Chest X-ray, AP view. Patient: 68 years old, sex M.
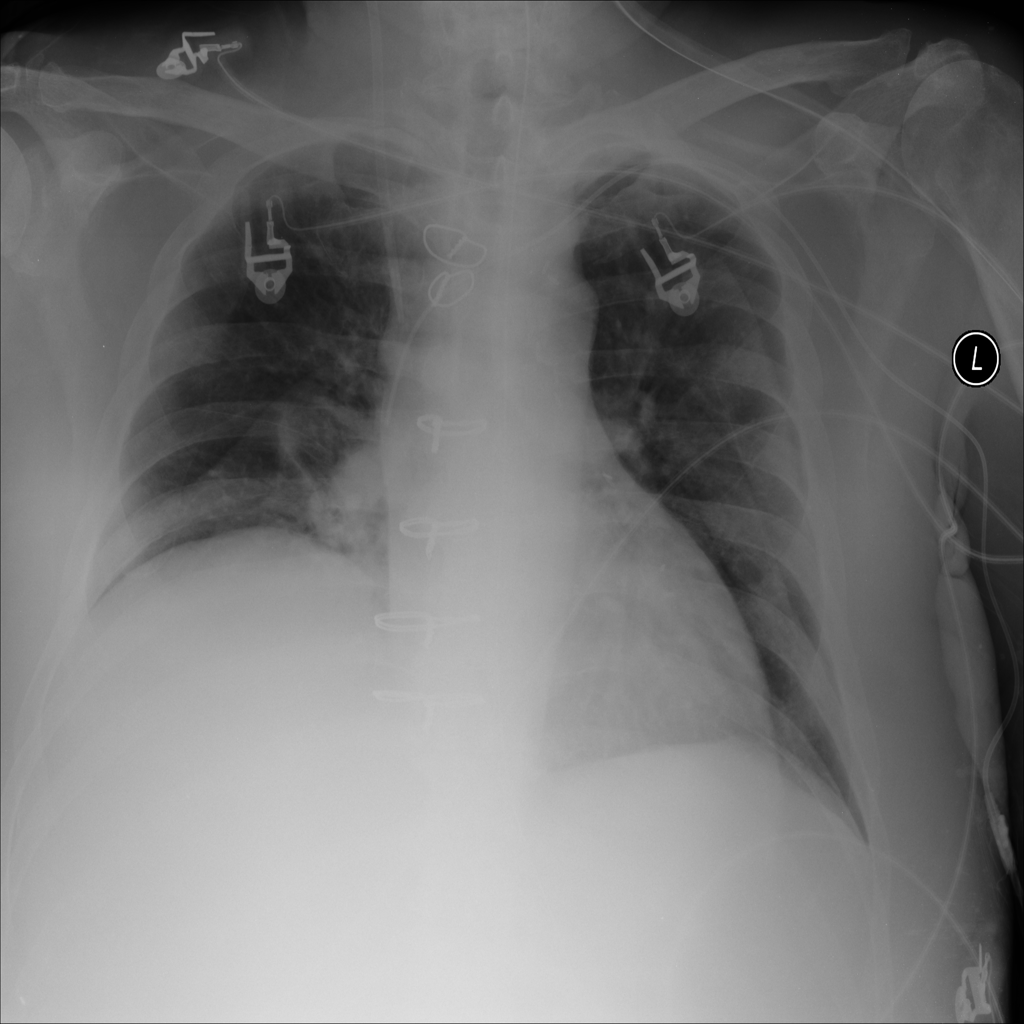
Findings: No Finding